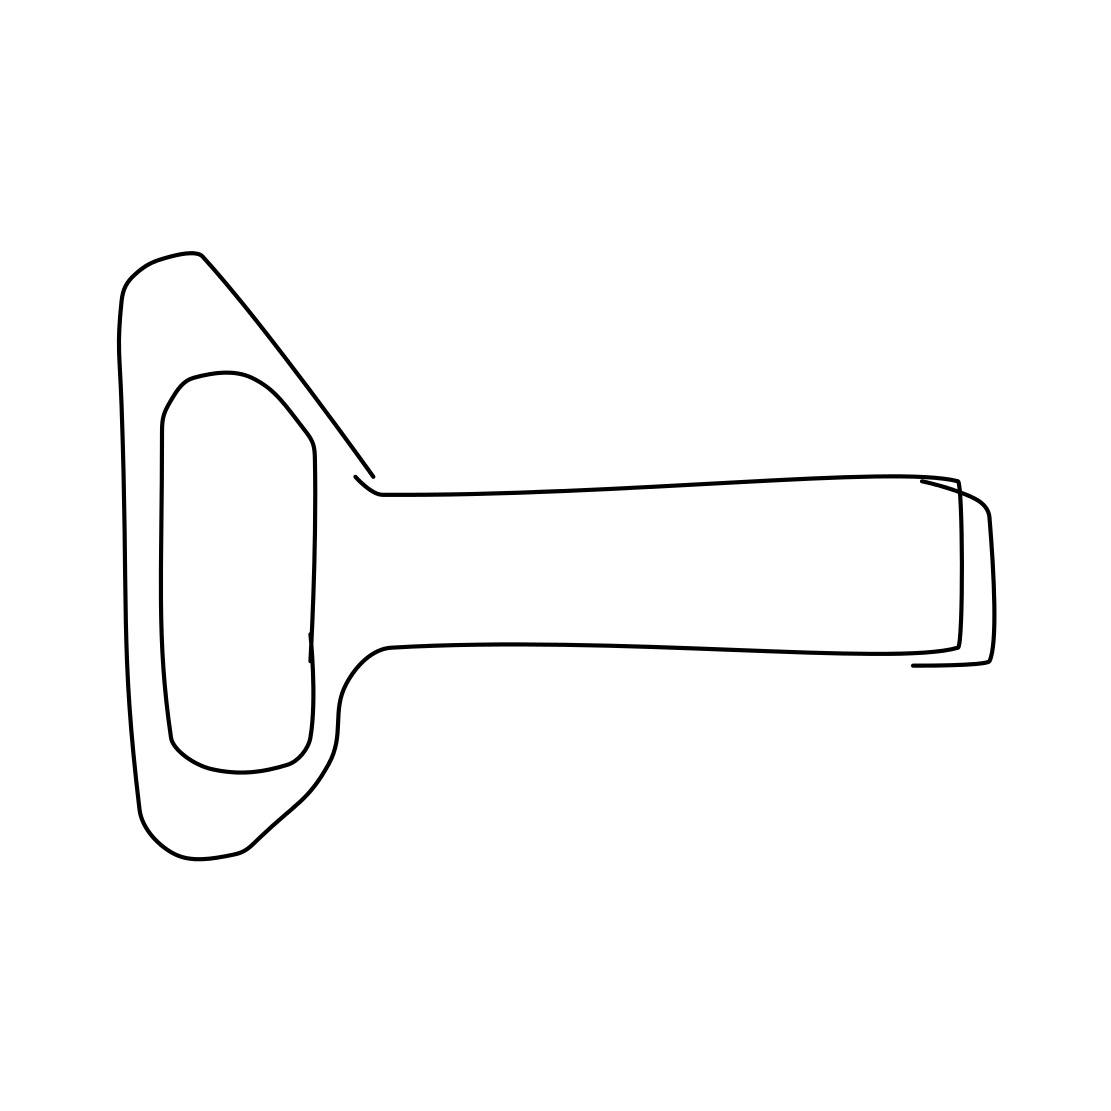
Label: bottle opener